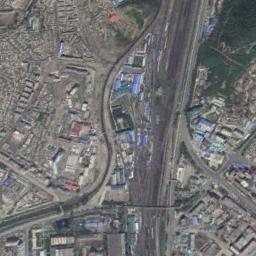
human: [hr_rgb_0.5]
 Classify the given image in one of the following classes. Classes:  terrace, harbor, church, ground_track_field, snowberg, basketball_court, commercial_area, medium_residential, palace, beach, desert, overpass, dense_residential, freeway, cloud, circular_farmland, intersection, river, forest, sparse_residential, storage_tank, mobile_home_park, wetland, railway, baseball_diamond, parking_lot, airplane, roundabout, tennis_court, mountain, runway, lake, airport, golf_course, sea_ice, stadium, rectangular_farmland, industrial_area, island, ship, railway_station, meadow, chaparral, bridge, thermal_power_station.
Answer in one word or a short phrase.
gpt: railway_station